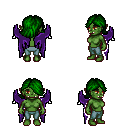
a pixel art fantasy rpg character, female body template, orc, green skin, purple wings, teal pants, green swoop hairstyle, four views (front, back, left, right), 2x2 character sprite sheet, small pixel art, hard edges, no anti-aliasing